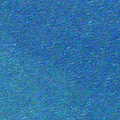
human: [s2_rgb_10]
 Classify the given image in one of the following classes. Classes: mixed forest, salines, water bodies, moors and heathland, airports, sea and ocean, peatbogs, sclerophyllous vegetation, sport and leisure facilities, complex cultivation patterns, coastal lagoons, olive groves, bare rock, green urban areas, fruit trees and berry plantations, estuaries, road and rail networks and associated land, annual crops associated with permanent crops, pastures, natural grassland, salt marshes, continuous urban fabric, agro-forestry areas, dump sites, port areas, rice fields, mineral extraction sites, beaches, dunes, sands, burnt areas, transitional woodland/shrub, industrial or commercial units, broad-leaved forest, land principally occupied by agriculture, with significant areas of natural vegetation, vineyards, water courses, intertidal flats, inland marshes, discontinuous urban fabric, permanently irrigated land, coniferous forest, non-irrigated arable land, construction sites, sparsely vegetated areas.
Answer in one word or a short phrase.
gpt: sea and ocean